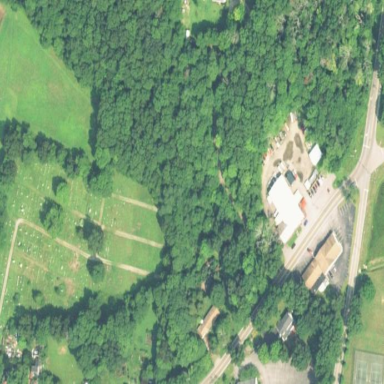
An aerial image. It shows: Private cemetery or graveyard.